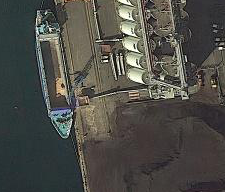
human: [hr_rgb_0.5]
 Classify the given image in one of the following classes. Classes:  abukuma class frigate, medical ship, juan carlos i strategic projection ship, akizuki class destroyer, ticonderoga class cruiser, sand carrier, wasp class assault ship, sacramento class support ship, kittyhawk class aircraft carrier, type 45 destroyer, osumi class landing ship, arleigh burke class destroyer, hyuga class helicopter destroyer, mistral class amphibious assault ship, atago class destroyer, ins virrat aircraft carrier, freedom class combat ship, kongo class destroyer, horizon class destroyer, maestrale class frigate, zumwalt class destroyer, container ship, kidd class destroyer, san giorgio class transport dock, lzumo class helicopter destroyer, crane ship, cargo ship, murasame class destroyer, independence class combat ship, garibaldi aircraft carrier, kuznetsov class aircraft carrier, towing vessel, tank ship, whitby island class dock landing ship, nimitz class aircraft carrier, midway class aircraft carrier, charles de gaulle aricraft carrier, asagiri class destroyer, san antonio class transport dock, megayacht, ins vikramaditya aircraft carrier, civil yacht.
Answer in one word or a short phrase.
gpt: Sand carrier